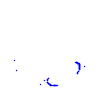
Particle: proton